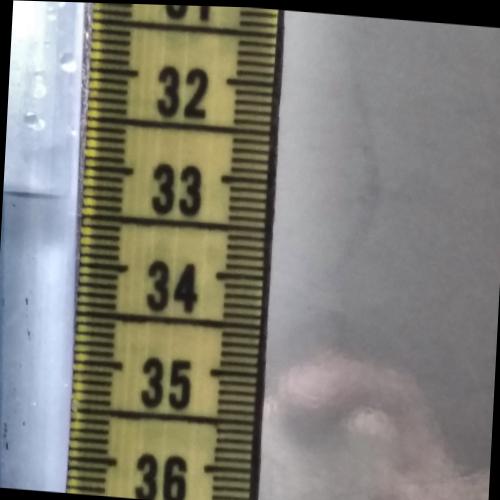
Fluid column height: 33.3 cm